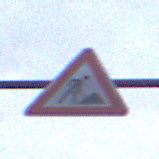
Verkehrszeichen: Arbeitsstelle
Umgebung: Outdoor, Urban
Tageszeit: SunriseSunset
Wetter: PartlyCloudy
Licht: Natural
Jahreszeit: NotSpecified
Kontrast: LowContrast